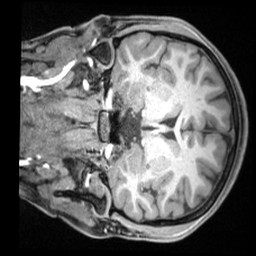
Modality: T1w
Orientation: coronal
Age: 26
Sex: female
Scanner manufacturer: siemens
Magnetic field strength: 3 T
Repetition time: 1.68 s
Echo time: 0.00188 s